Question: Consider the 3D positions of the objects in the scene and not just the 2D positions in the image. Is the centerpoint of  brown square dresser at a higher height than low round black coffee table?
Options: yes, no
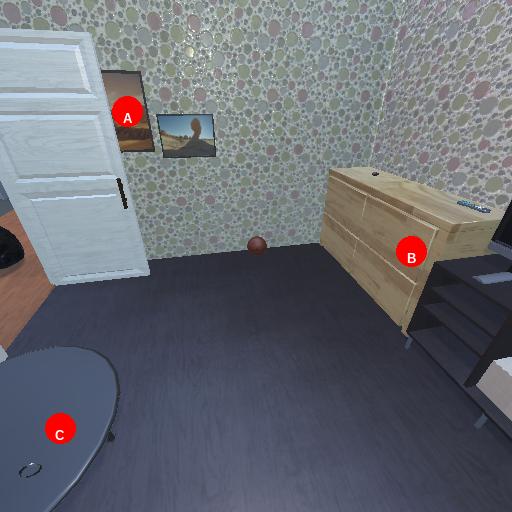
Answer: yes